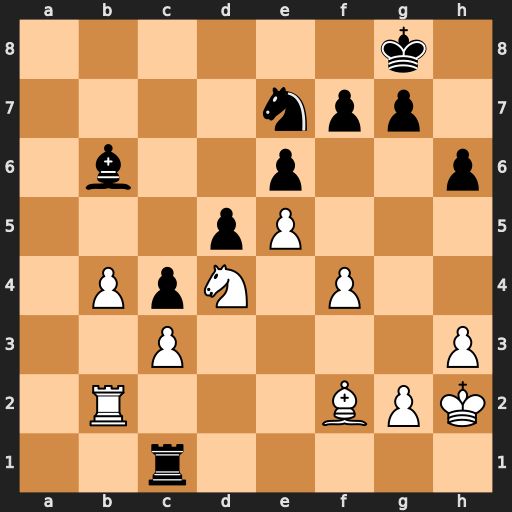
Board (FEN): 6k1/4npp1/1b2p2p/3pP3/1PpN1P2/2P4P/1R3BPK/2r5
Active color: w
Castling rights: -
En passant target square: -
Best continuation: Ne2 Bxf2 Nxc1 Be3 Ne2